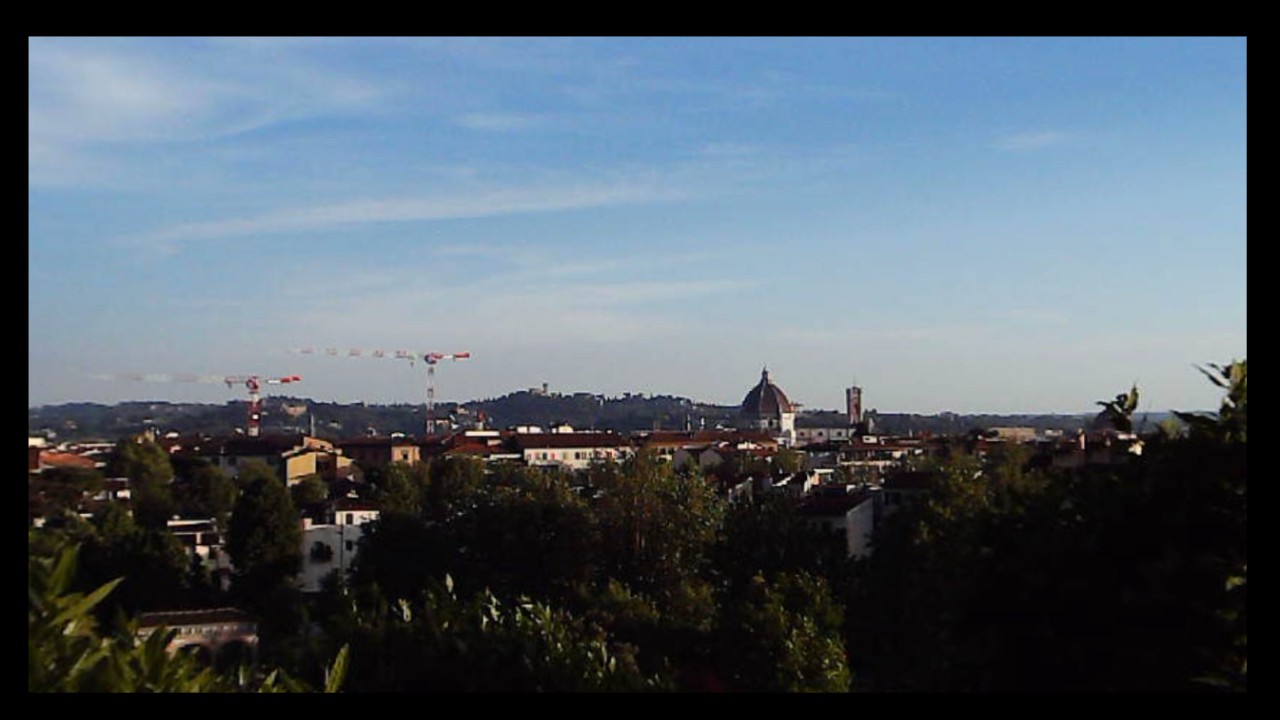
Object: Betafpv air75